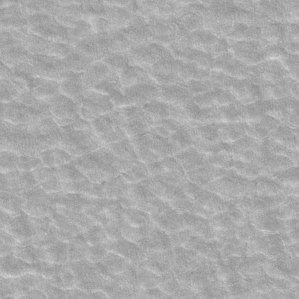
Label: frost